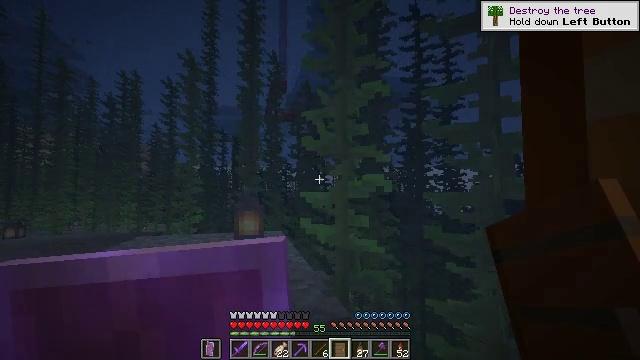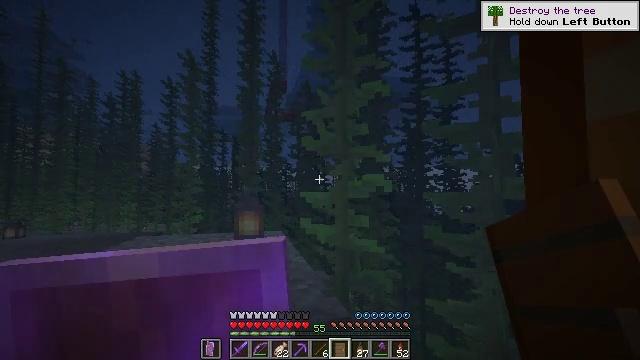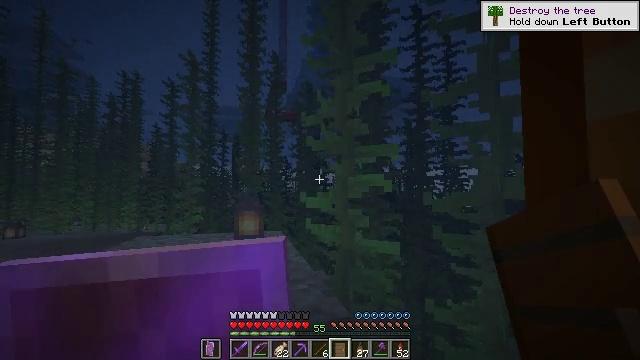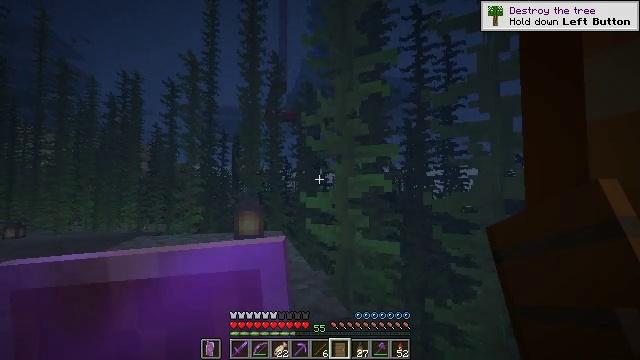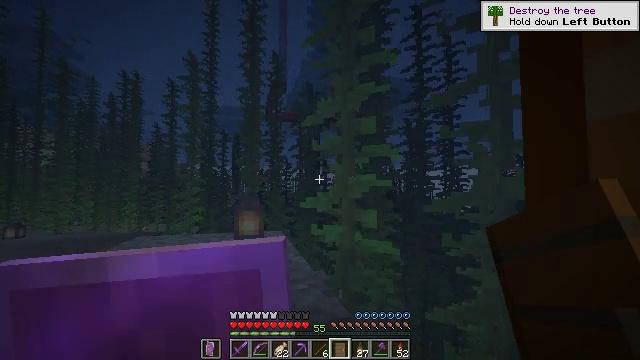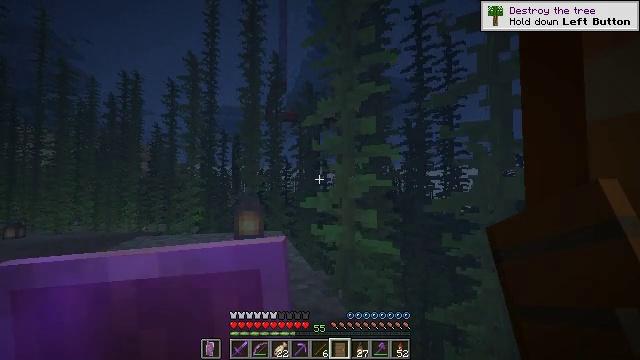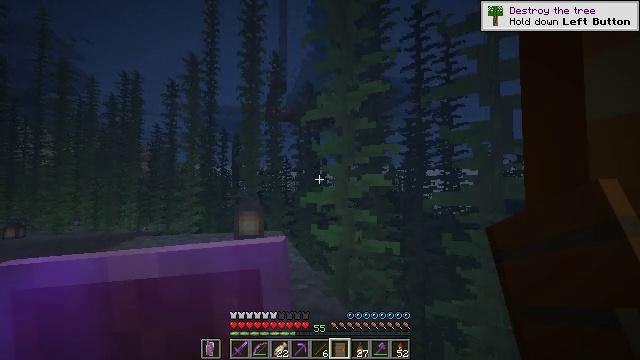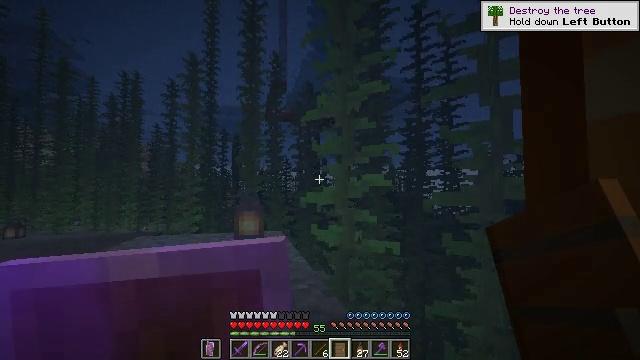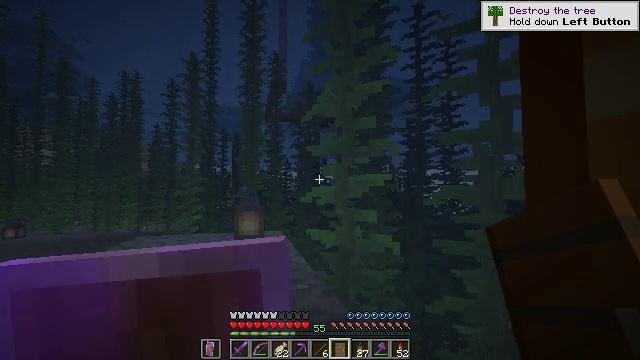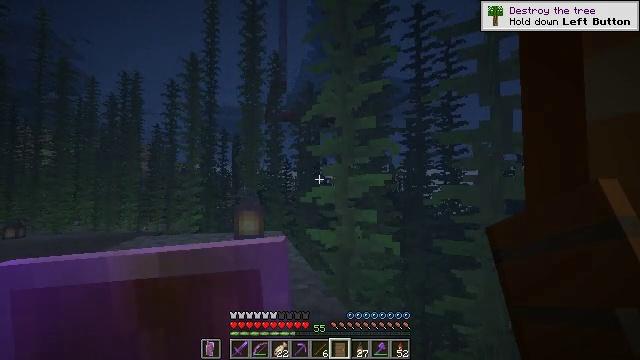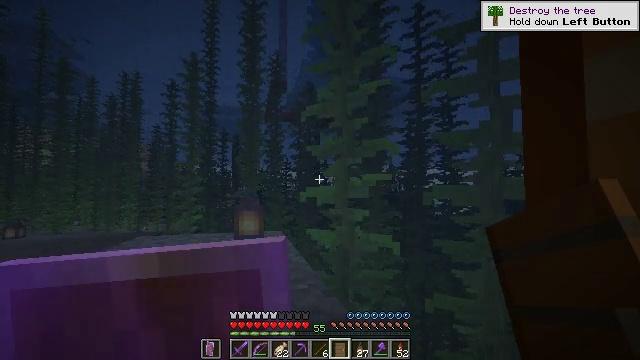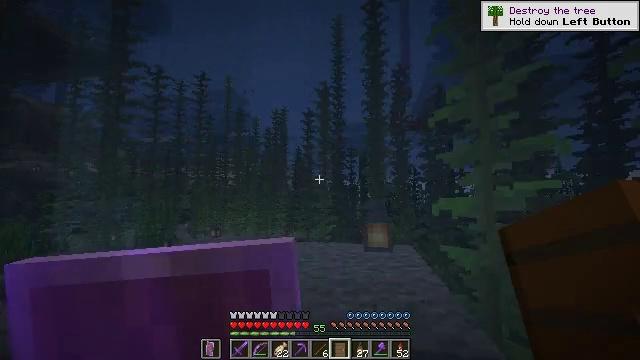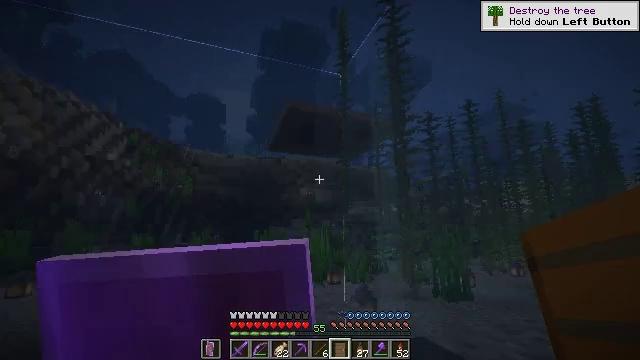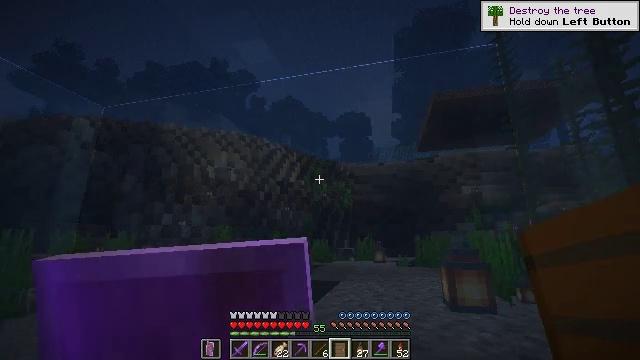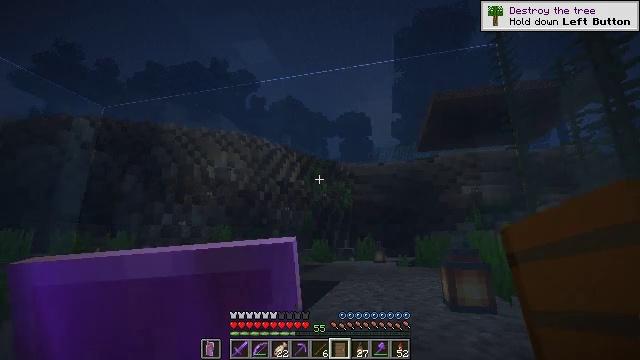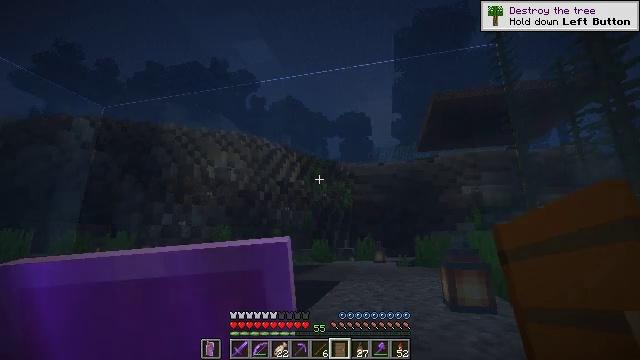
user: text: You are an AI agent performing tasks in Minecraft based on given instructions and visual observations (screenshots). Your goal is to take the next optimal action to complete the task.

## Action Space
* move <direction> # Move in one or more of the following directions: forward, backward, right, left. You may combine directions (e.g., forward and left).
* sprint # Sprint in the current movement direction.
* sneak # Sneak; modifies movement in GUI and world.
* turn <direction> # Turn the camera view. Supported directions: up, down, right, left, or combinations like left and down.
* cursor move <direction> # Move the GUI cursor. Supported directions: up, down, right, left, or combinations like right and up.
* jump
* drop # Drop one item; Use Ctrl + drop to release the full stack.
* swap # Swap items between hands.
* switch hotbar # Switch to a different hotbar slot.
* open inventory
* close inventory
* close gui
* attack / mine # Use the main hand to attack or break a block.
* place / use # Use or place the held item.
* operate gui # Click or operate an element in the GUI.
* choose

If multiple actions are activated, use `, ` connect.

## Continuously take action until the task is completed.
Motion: motion action
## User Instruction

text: Mine the spruce door to collect it.
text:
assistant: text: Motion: no_op
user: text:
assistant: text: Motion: no_op
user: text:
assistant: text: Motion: no_op
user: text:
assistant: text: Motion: no_op
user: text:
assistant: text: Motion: no_op
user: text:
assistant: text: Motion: no_op
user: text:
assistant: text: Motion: no_op
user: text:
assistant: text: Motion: no_op
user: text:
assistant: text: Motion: no_op
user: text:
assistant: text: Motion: no_op
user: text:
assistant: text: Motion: turn left and up
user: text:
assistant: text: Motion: turn left and up
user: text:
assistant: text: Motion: turn left and up
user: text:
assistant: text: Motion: no_op
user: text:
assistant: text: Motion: no_op
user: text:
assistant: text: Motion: no_op
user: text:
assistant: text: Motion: no_op
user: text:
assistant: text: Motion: no_op
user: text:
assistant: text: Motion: no_op
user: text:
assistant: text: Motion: no_op
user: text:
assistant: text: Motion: no_op
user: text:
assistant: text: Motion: no_op
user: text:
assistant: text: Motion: no_op
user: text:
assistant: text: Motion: no_op
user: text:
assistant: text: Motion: no_op
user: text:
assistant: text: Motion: no_op
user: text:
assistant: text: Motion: no_op
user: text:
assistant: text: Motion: turn left and down
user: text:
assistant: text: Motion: turn left and down
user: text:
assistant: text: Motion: turn left and up